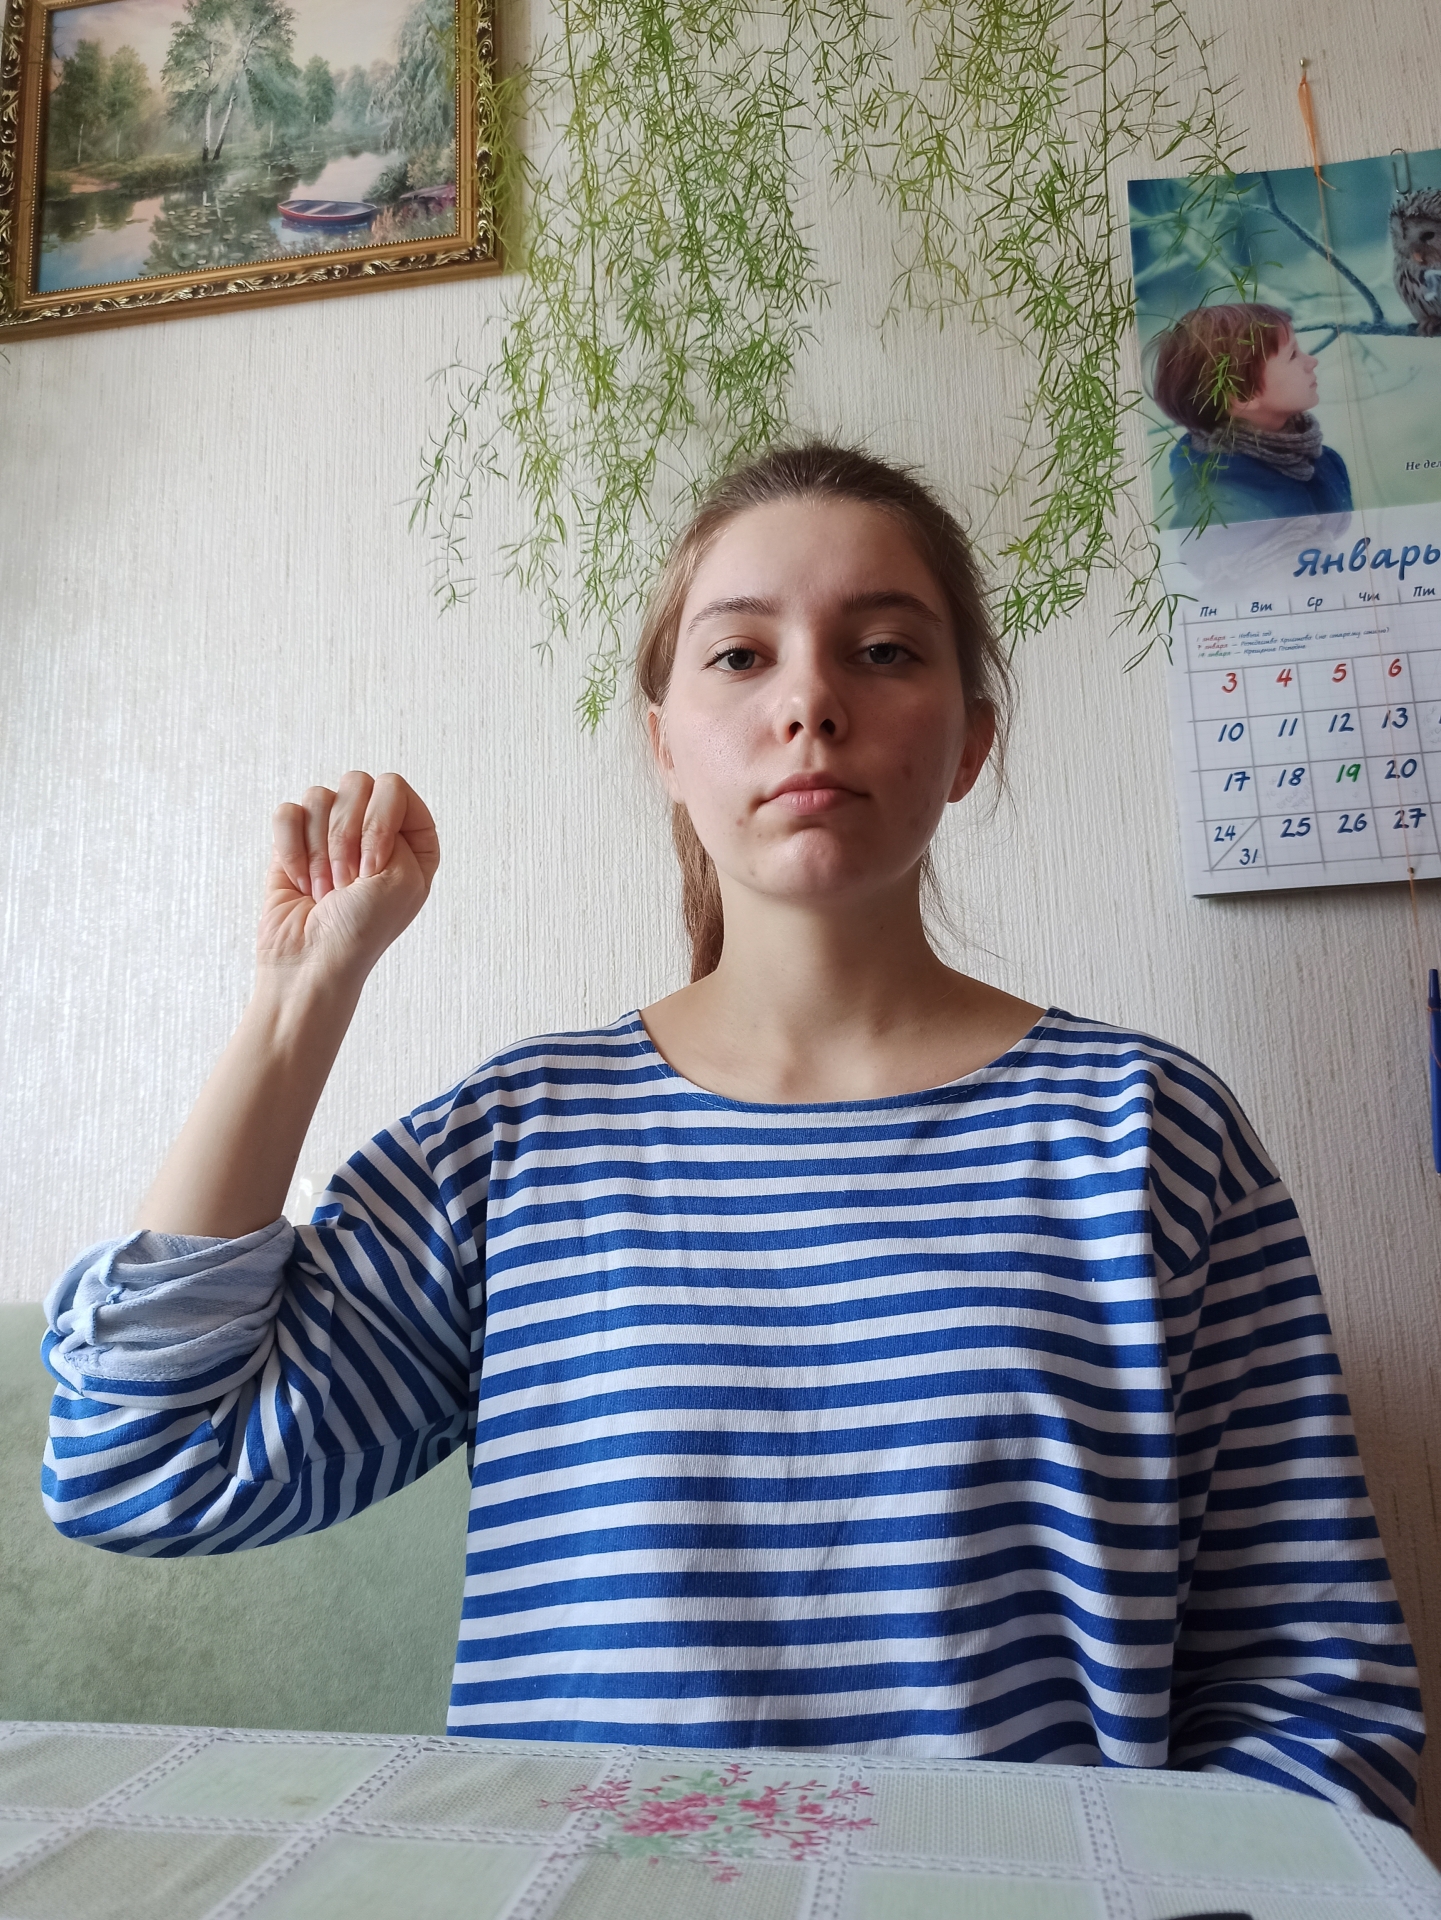
Label: clear